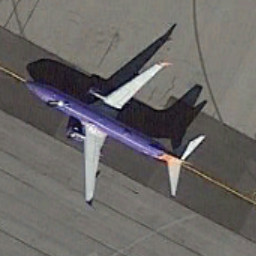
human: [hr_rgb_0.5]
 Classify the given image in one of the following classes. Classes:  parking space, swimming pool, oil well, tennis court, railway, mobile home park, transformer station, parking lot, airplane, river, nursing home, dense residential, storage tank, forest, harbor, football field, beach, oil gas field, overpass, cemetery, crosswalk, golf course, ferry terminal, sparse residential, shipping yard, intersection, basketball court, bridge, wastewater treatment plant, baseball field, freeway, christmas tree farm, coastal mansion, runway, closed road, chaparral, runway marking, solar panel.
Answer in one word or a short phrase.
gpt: airplane